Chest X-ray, PA view. Patient: 49 years old, sex M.
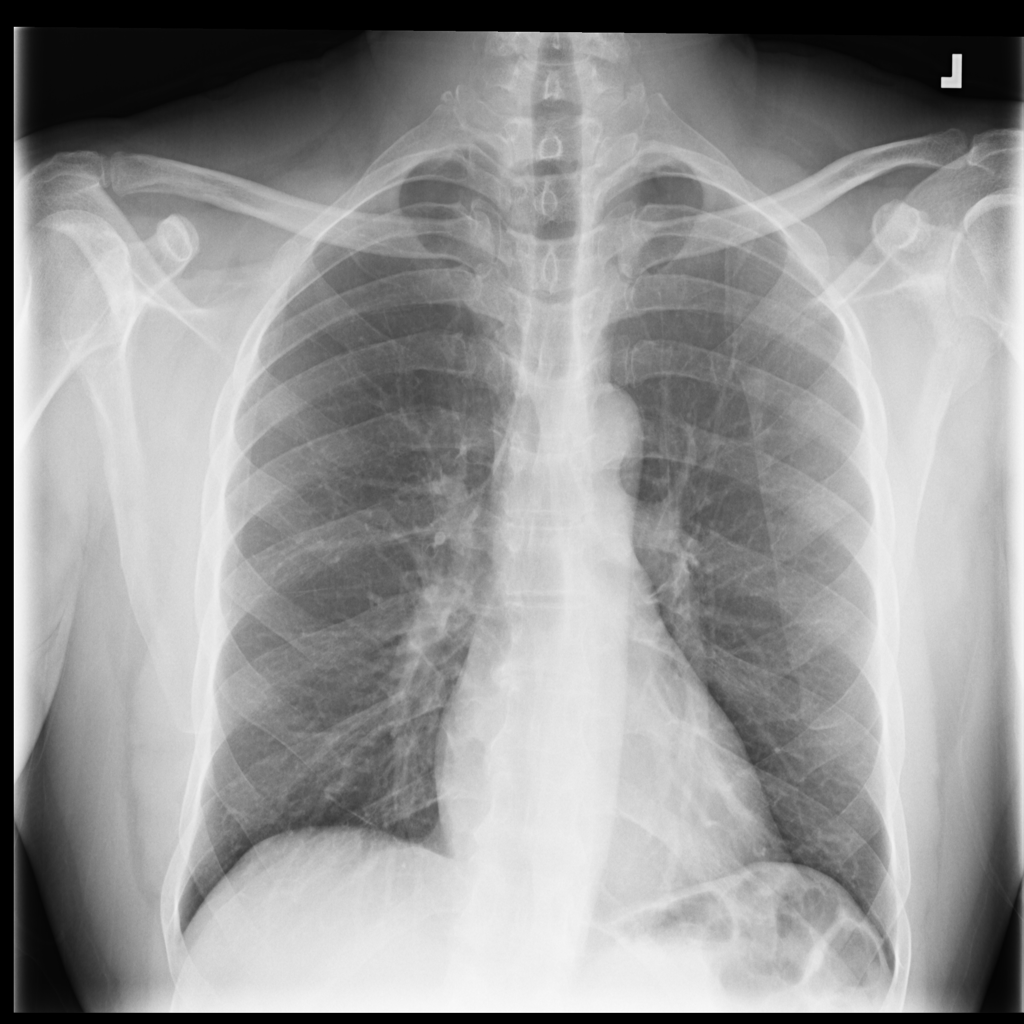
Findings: No Finding